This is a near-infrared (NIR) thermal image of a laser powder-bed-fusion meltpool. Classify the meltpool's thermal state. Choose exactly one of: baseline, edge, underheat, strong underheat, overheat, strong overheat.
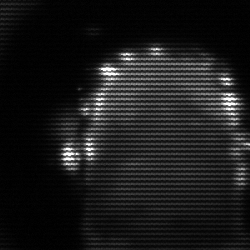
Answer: baseline